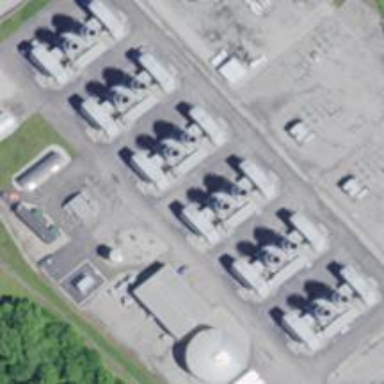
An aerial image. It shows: Gas turbine generator.